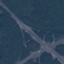
Land use / land cover class: Highway